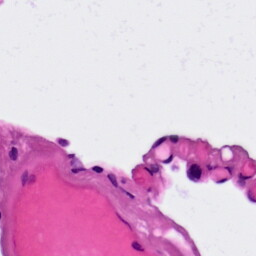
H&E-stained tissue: Lung